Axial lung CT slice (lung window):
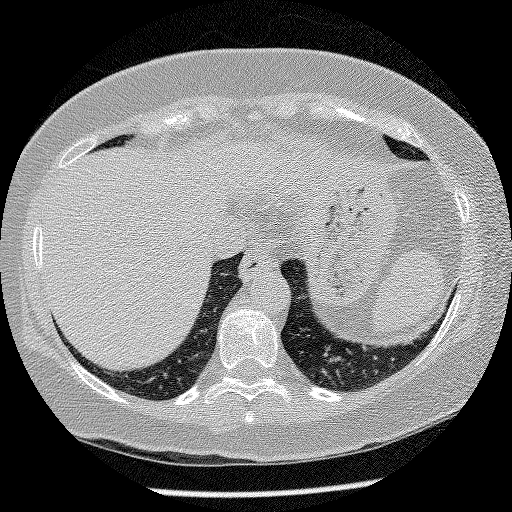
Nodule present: no